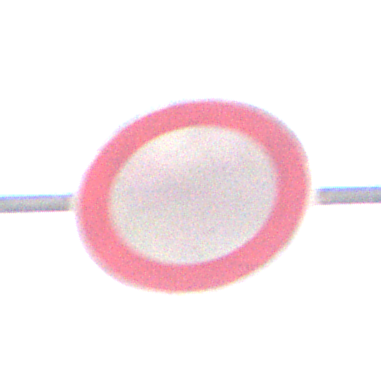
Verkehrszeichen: VerbotFahrzeugeAllerArt
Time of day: SunriseSunset
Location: Outdoor (Nature)
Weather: Clear
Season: NotSpecified
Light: Natural